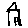
Label: house